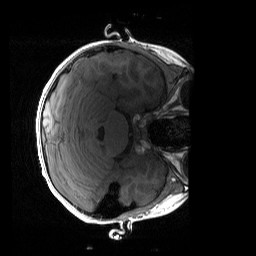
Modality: T1w
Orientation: axial
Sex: male
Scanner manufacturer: siemens
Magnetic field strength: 3 T
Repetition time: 1.9 s
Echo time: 0.00243 s